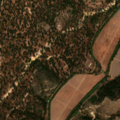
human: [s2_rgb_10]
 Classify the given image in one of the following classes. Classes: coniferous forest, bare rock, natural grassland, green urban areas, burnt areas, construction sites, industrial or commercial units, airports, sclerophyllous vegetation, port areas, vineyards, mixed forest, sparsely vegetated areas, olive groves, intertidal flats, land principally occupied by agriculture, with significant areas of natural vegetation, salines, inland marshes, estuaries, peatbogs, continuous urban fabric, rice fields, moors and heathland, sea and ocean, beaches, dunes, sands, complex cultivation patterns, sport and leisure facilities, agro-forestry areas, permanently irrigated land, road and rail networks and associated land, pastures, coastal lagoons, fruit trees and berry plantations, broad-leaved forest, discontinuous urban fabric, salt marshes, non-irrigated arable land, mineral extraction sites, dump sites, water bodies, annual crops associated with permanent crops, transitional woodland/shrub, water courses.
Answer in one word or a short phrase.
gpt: pastures, land principally occupied by agriculture, with significant areas of natural vegetation, agro-forestry areas, broad-leaved forest, transitional woodland/shrub